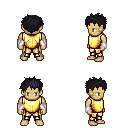
a pixel art fantasy rpg character, male body template, human, tanned skin, gold chest armor, gold greaves, raven bedhead hairstyle, white cloth bracers, four views (front, back, left, right), 2x2 character sprite sheet, small pixel art, hard edges, no anti-aliasing